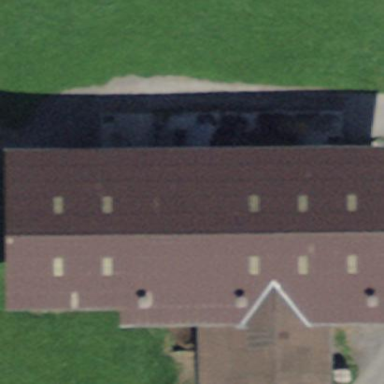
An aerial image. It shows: Farmyard area.